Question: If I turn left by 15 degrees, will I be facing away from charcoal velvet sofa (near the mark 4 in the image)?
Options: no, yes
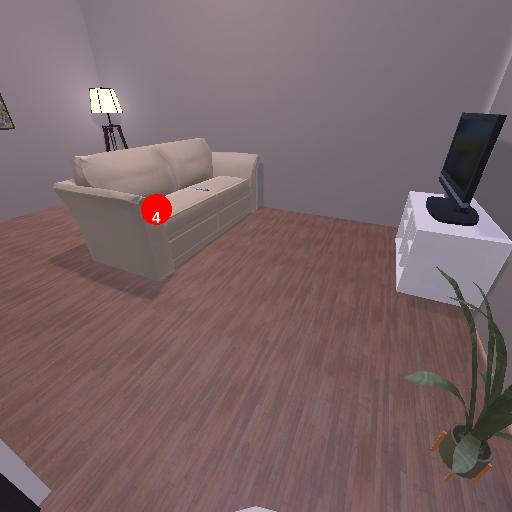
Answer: no